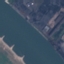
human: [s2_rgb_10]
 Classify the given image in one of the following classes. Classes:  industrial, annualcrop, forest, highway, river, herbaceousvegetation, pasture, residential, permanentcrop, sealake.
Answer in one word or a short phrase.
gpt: River